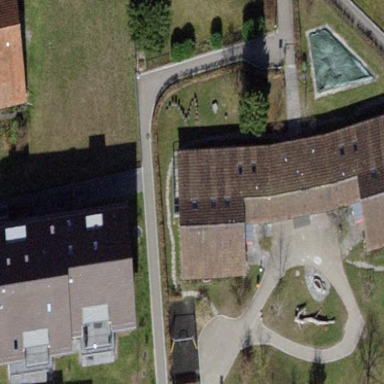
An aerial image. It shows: Kindergarten building.